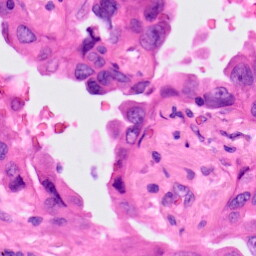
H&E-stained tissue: Lung